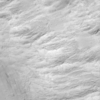
Label: not_dusty